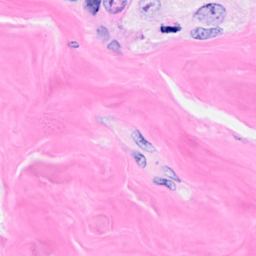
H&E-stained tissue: Breast